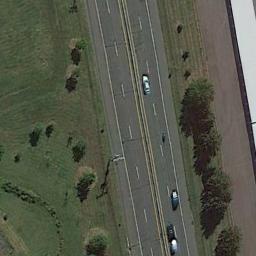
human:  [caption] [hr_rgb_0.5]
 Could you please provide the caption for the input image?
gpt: The telegraph pole cast a shadow on the highway .

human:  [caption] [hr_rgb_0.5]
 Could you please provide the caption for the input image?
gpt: There are large green lawns and green trees around the freeway, And there are several cars on the freeway .

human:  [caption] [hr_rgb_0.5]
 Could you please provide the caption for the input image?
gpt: The freeway goes through the grass with some cars .

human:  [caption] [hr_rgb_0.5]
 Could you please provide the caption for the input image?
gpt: A straight freeway goes through the lawn and some cars are driving on the freeway .

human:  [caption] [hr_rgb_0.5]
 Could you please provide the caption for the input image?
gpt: There are green lawns and some bushes along the freeway .